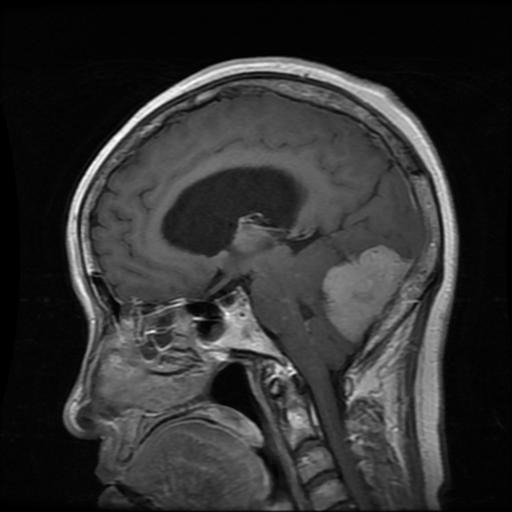
Label: meningioma